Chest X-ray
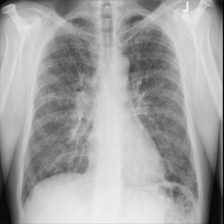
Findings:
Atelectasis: negative
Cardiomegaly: negative
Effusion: negative
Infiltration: positive
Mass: negative
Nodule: negative
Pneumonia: negative
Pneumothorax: negative
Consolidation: negative
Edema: negative
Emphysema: negative
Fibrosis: negative
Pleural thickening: negative
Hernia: negative